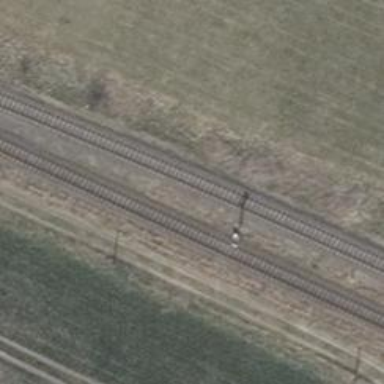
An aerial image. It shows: Railway signal.